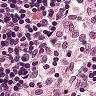
Metastatic tissue present: no